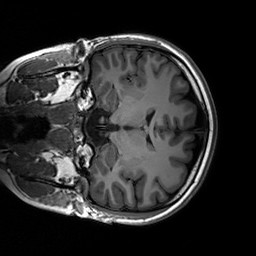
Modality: T1w
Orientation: coronal
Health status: healthy
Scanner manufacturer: siemens
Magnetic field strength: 3 T
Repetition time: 2.3 s
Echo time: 0.00236 s